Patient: sex M, age 40
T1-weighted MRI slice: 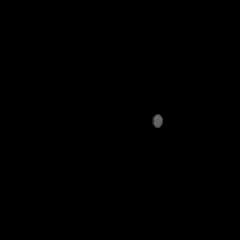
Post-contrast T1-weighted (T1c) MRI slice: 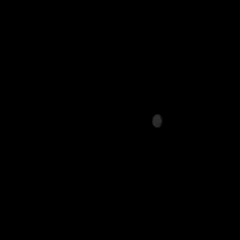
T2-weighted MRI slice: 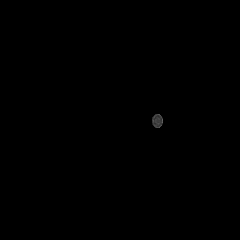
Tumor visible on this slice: no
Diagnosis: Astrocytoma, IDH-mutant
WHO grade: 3